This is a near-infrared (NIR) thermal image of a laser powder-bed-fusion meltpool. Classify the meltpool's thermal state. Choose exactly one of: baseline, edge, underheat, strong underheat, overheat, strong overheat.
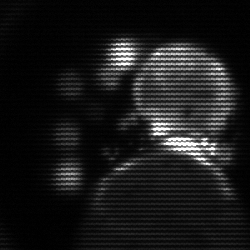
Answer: baseline